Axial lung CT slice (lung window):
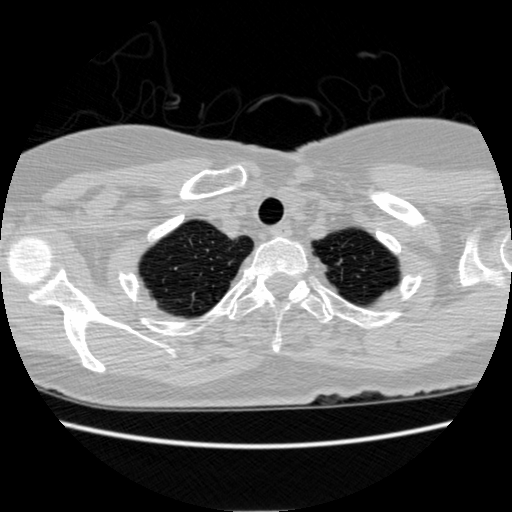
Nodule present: no